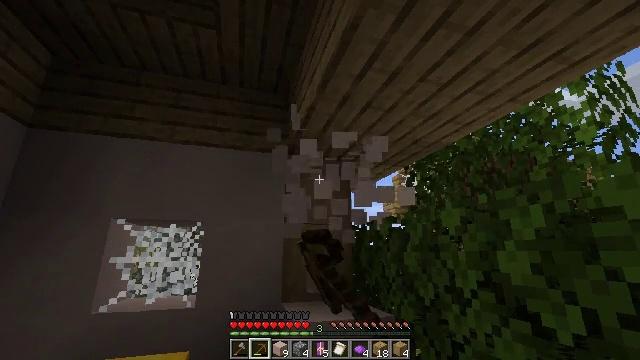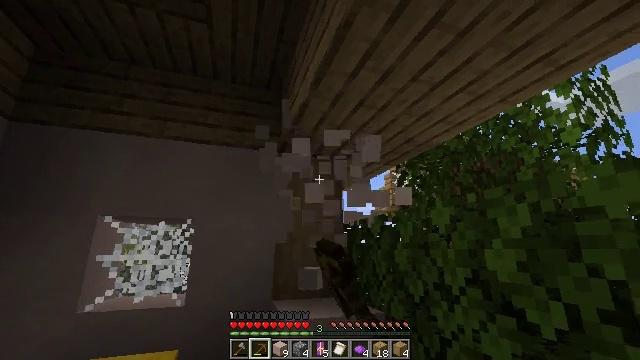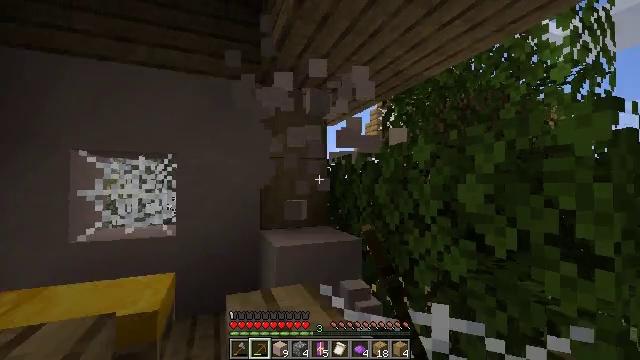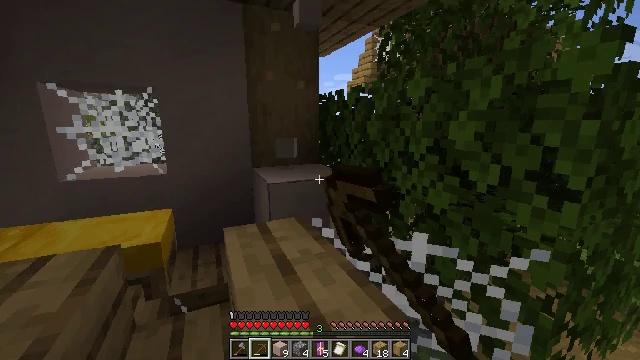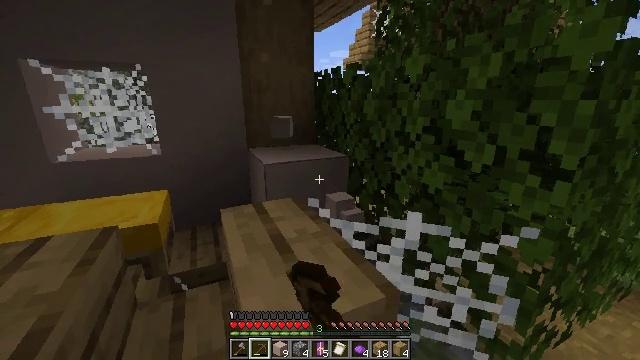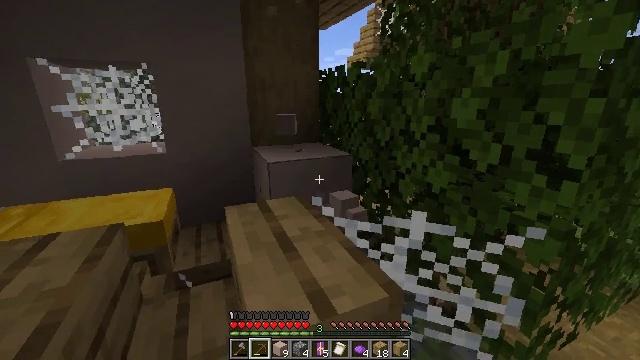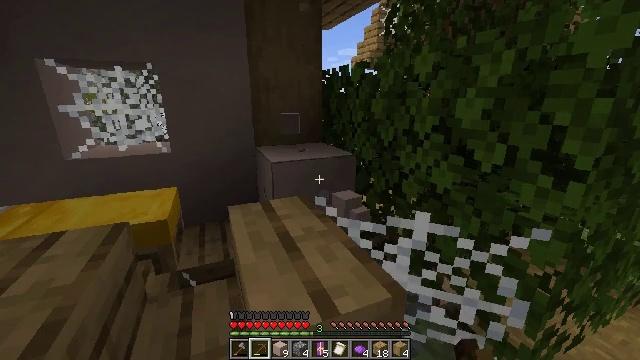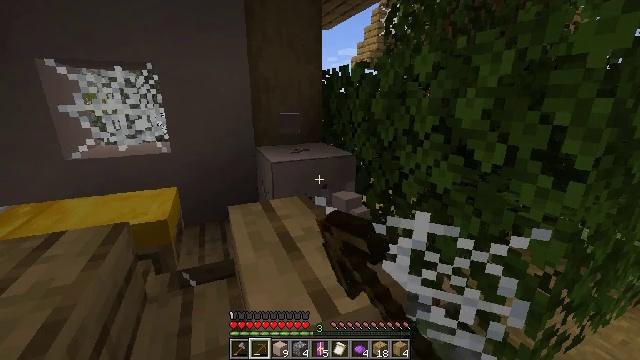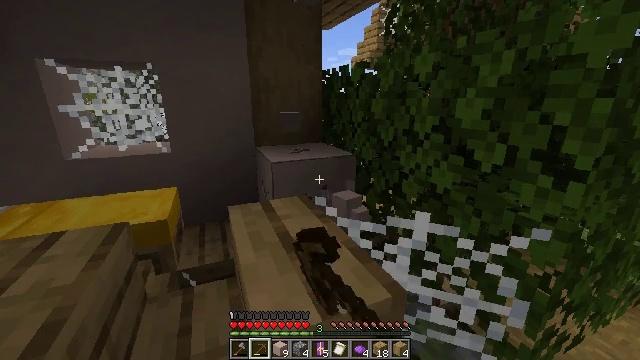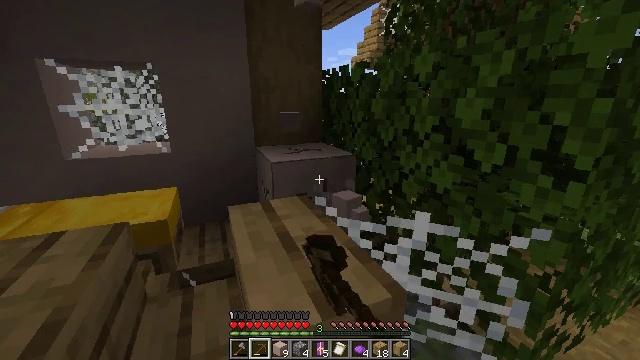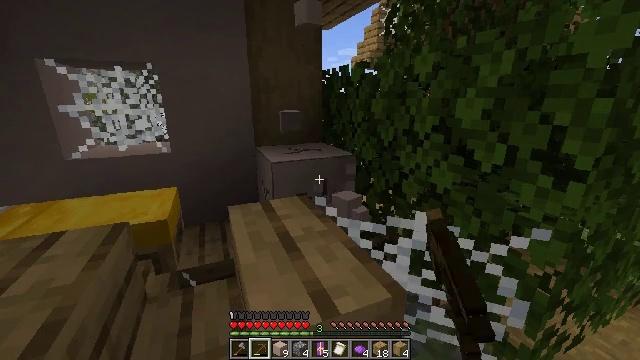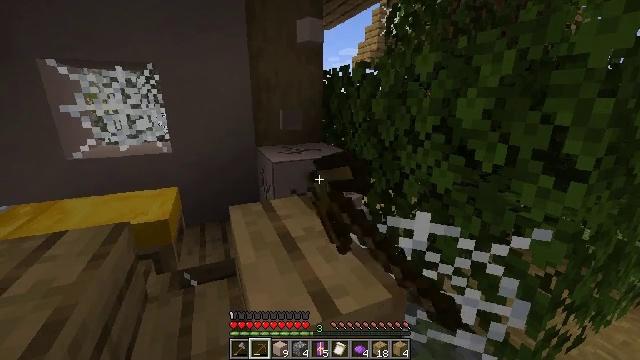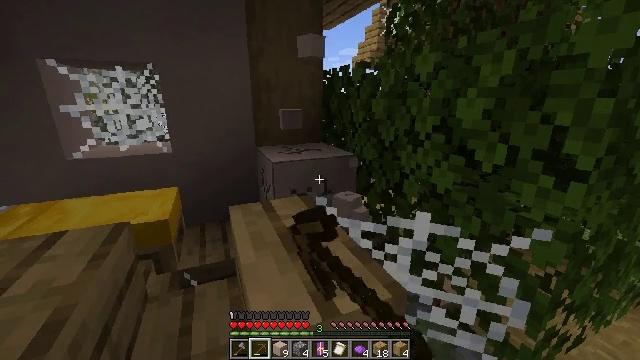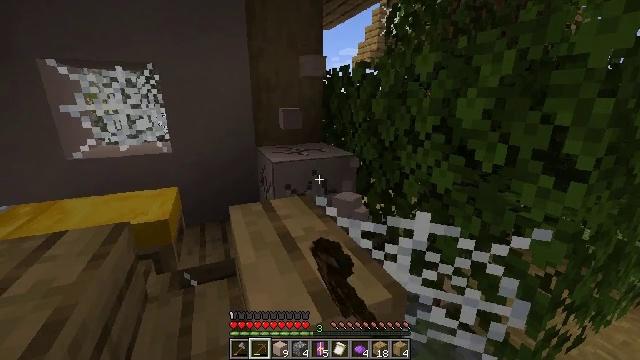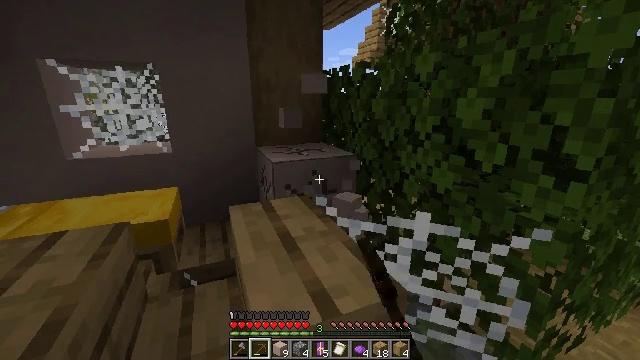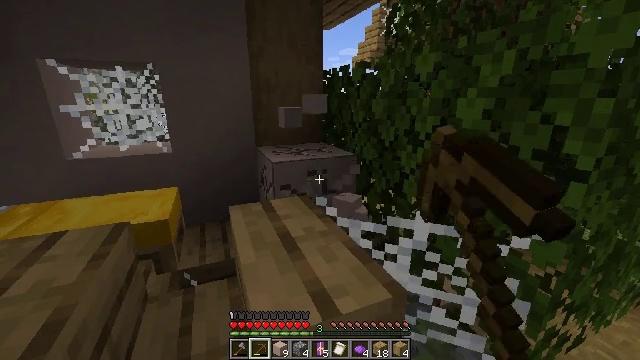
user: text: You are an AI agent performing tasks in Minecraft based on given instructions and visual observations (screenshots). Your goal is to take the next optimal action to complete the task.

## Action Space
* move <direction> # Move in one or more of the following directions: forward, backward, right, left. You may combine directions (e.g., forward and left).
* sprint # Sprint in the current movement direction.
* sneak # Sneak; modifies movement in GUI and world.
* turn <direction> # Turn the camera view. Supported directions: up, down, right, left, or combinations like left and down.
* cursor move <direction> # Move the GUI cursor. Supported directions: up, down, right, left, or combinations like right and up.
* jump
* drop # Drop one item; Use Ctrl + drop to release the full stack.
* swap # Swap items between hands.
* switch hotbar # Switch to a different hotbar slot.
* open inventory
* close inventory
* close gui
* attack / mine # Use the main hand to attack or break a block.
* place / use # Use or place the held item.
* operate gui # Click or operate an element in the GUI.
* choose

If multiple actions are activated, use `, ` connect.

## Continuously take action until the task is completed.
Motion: motion action
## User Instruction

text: Mine the white terracotta.
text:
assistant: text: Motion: turn right, attack / mine
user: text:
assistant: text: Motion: turn right and down, attack / mine
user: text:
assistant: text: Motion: turn right and down, attack / mine
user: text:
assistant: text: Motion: turn down, attack / mine
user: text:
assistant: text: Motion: attack / mine
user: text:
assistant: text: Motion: attack / mine
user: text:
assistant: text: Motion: attack / mine
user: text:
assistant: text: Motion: attack / mine
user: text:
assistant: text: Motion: attack / mine
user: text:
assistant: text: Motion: attack / mine
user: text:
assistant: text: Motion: attack / mine
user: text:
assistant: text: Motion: attack / mine
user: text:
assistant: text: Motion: attack / mine
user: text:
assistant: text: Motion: attack / mine
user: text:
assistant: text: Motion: attack / mine
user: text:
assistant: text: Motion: attack / mine
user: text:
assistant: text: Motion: attack / mine
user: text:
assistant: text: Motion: attack / mine
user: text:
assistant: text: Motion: attack / mine
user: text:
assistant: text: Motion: attack / mine
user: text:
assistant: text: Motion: attack / mine
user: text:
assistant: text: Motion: attack / mine
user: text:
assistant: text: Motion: attack / mine
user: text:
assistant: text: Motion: attack / mine
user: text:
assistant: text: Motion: attack / mine
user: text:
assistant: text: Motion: attack / mine
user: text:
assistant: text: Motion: attack / mine